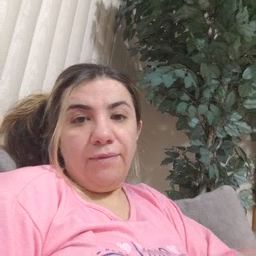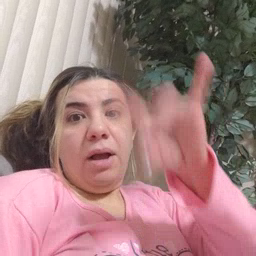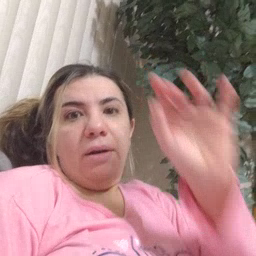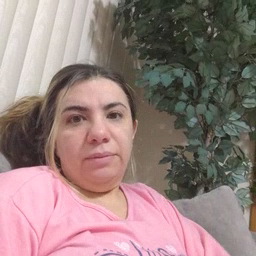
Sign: find